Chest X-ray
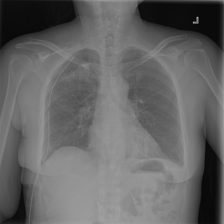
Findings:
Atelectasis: negative
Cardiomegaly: negative
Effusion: negative
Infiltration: negative
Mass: negative
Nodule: negative
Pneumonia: negative
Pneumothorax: positive
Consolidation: negative
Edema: negative
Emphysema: negative
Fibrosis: negative
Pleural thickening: negative
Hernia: negative